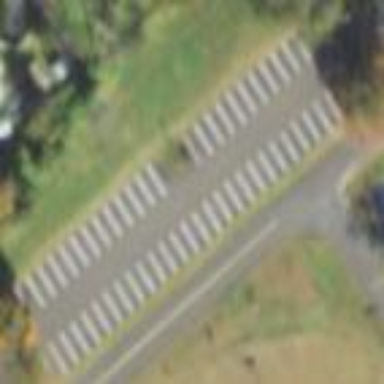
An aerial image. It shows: Parking area.